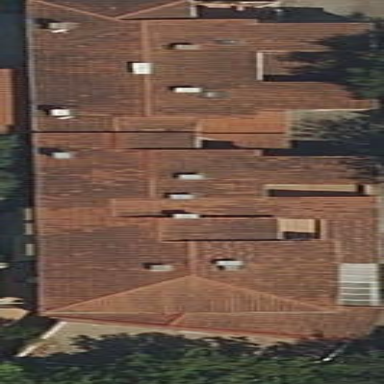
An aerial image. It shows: Terrace building.